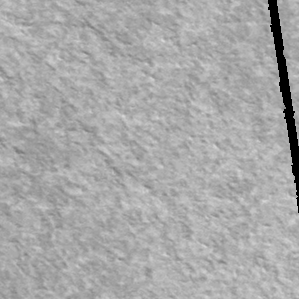
Label: frost